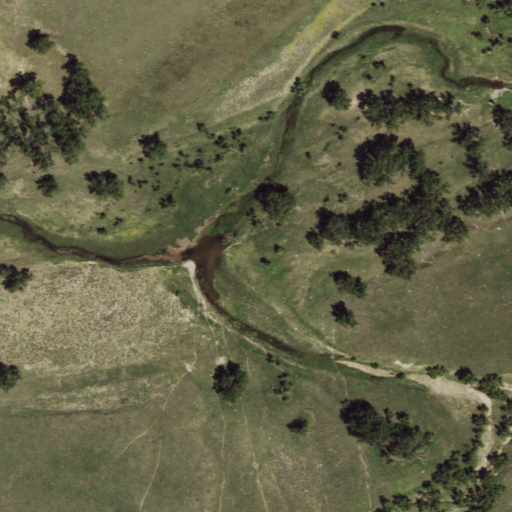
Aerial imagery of valley in Colorado named Spring Canyon containing grassland, herbaceous wetlands, and woody wetlands